Interaction volume radius: 10 \u00c5
Interaction volume height: 10 \u00c5
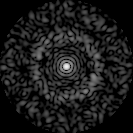
Disorder parameter: 0.8325